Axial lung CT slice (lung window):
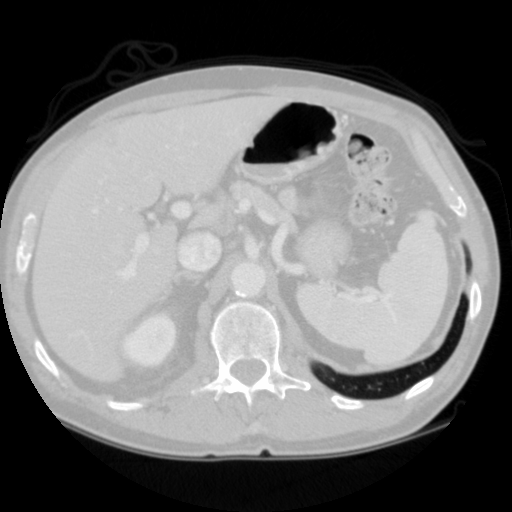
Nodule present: no